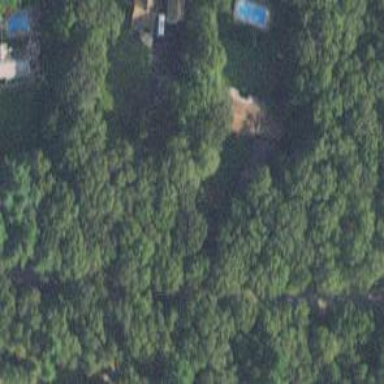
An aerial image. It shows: Broadleaved woodland area.